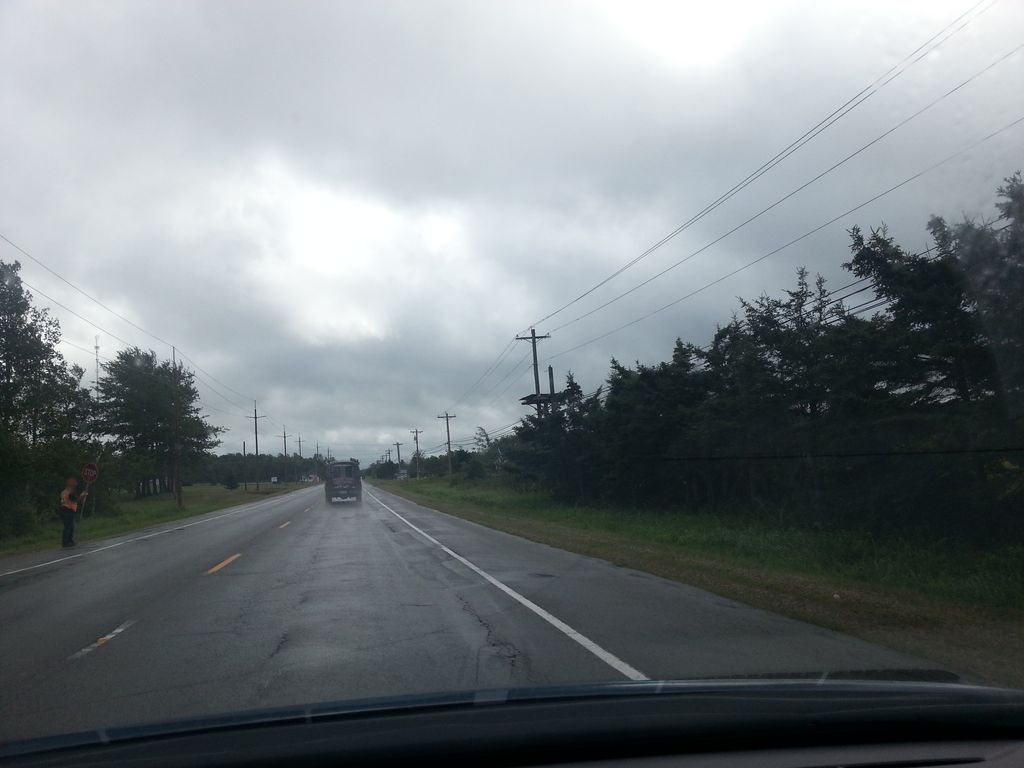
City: charlottetown